Field crop: maize
Growth stage: 2
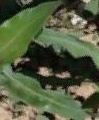
Species: maize